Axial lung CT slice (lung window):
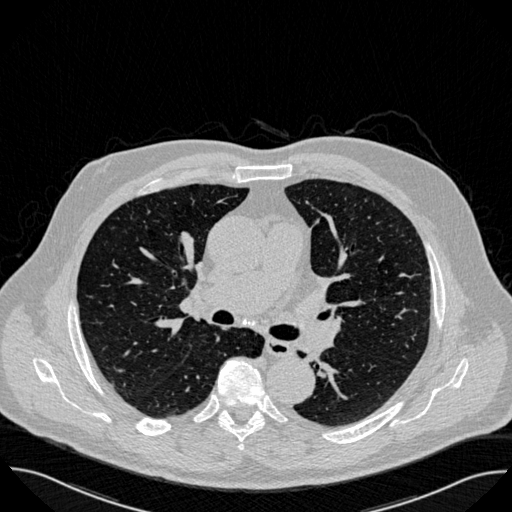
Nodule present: no